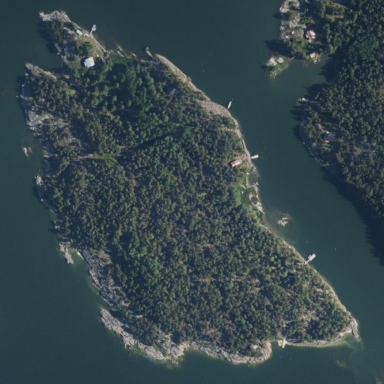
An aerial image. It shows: Islet along the natural coastline.